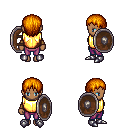
a pixel art fantasy rpg character, female body template, human, dark skin, gold chest armor, magenta pants, dark blonde plain hairstyle, cloth bracers, metal boots, shield, four views (front, back, left, right), 2x2 character sprite sheet, small pixel art, hard edges, no anti-aliasing